Interaction volume radius: 5 \u00c5
Interaction volume height: 40 \u00c5
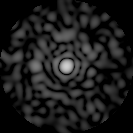
Disorder parameter: 0.8863